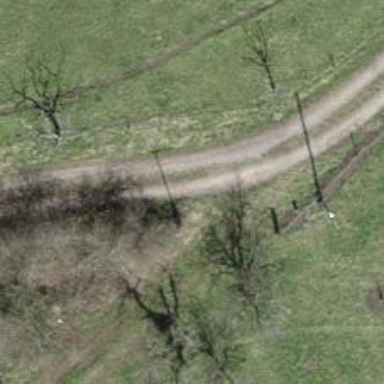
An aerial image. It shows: Track with grade3 tracktype.